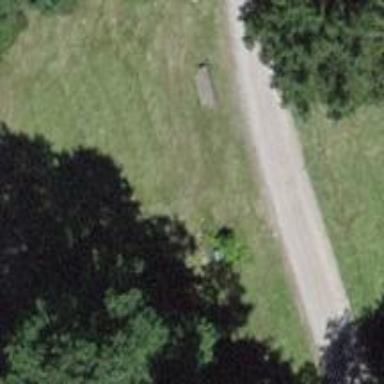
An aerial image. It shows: Brown bench.